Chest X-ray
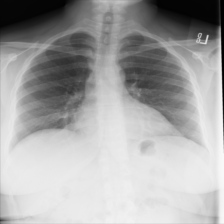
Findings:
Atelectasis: negative
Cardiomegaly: negative
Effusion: negative
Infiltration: negative
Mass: negative
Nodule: negative
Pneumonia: negative
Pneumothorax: negative
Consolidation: negative
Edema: negative
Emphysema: negative
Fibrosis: negative
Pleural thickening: negative
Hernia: negative